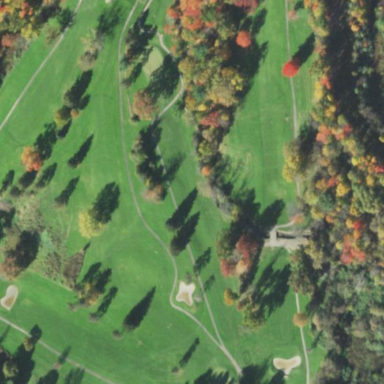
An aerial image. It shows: Golf fairway in the image.